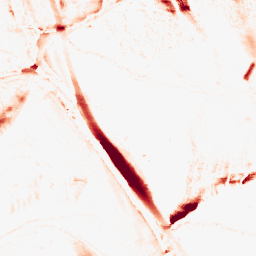
Category: morphological
Decomposition family: morphological_ellipse
Decomposition parameters: operation: opening
width: 10
height: 30
Upsampling method: regularized
Upsampling parameters: scale: 2
lambda_reg: 0.001
Upsampling scale: 2